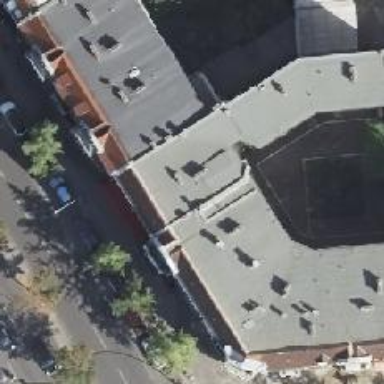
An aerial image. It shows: Restaurant.